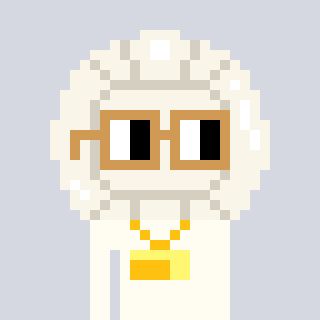
a pixel art character with square brown glasses, a volleyball-shaped head and a grayscale-colored body on a cool background